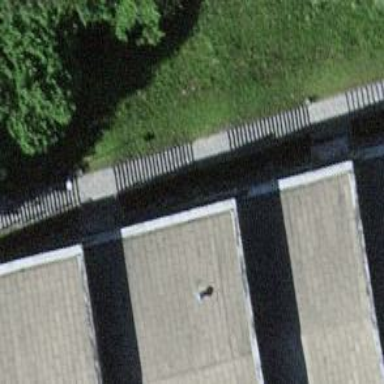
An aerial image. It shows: Set of steps on the road.